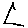
Label: triangle